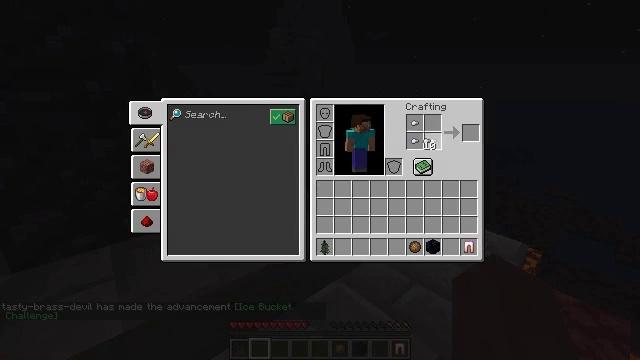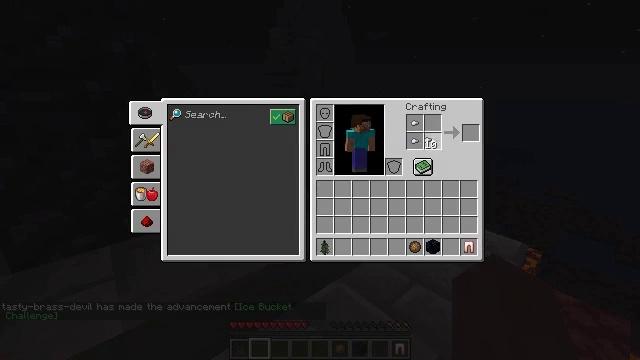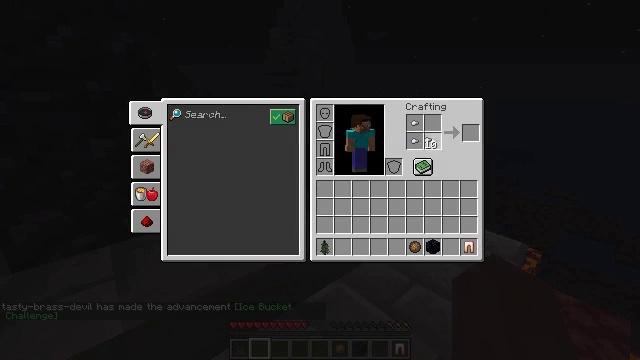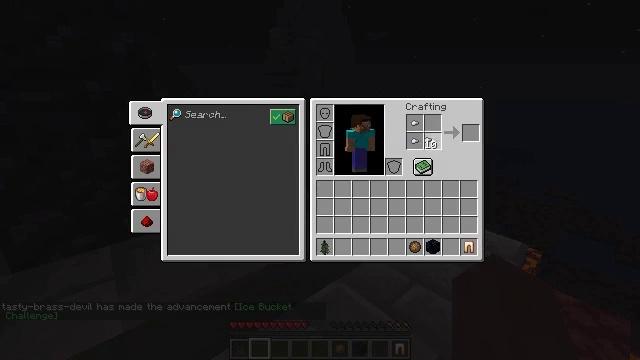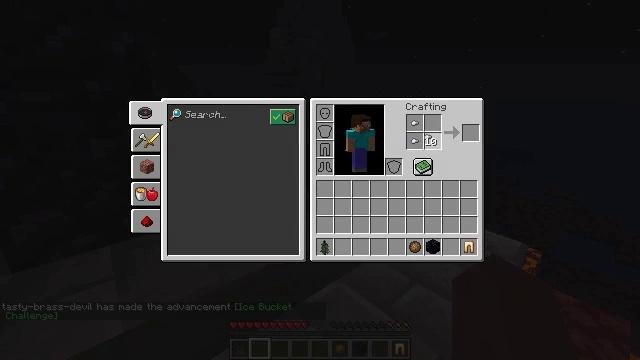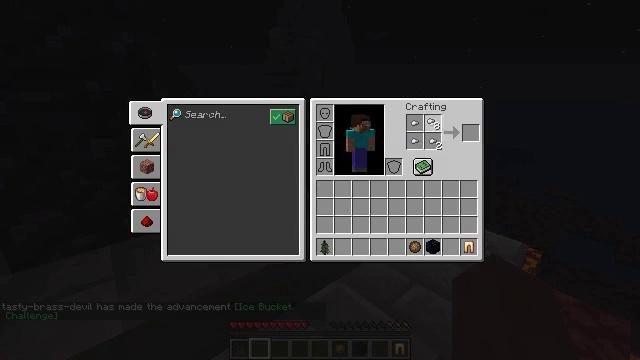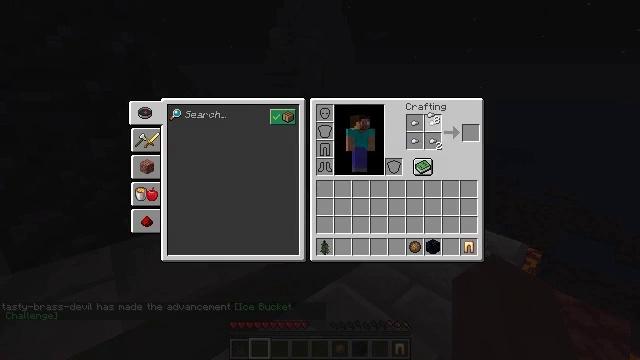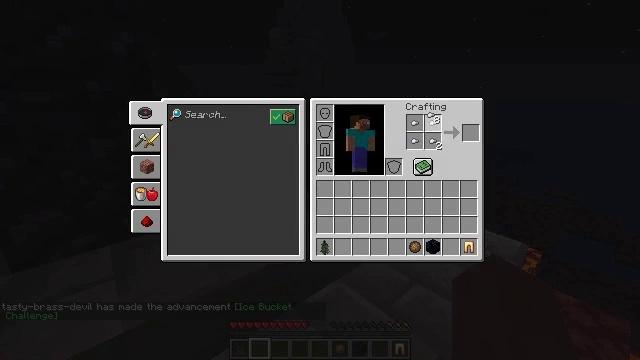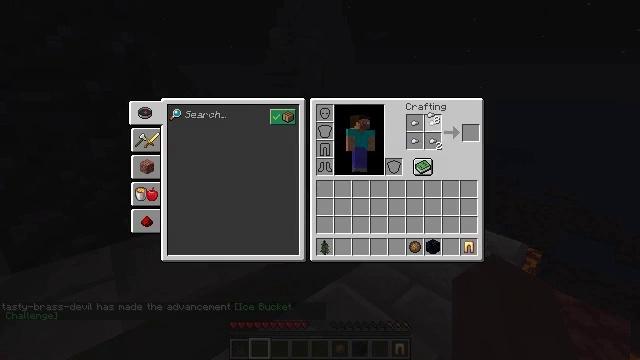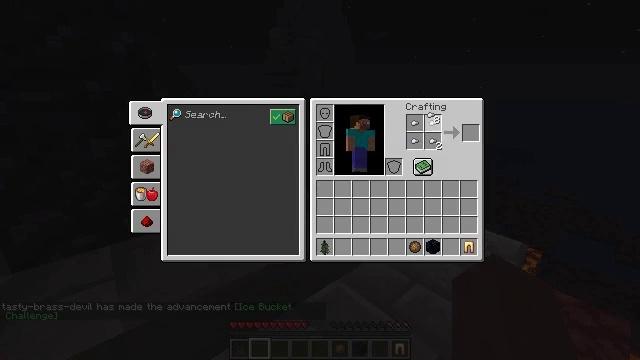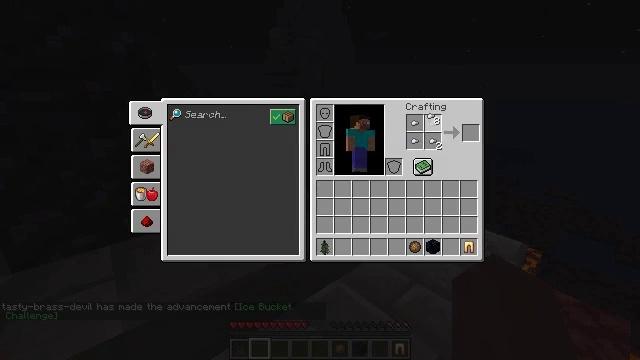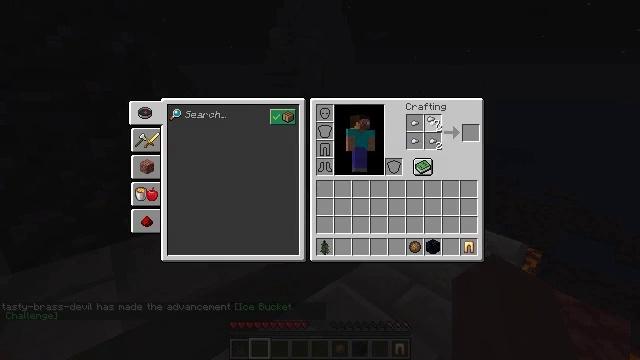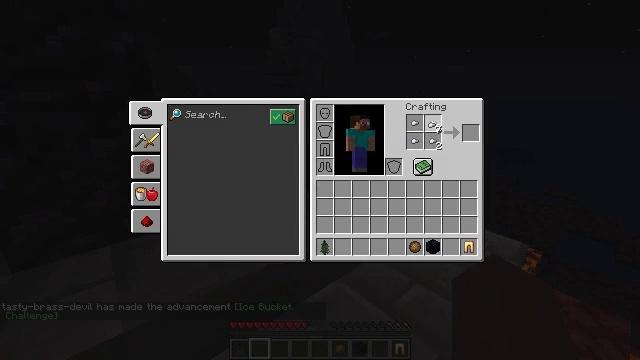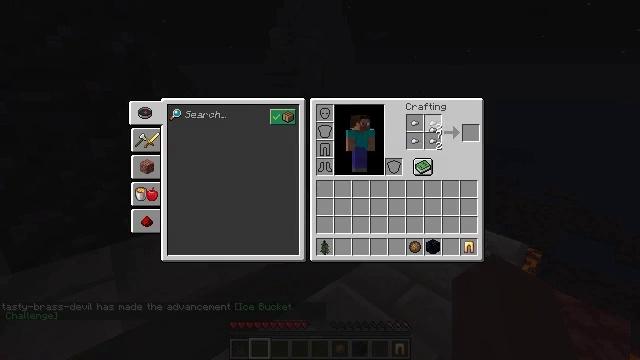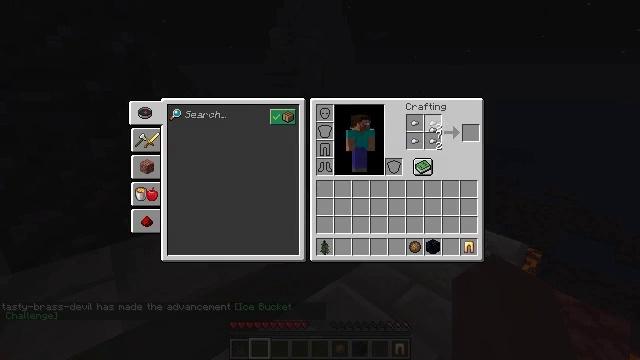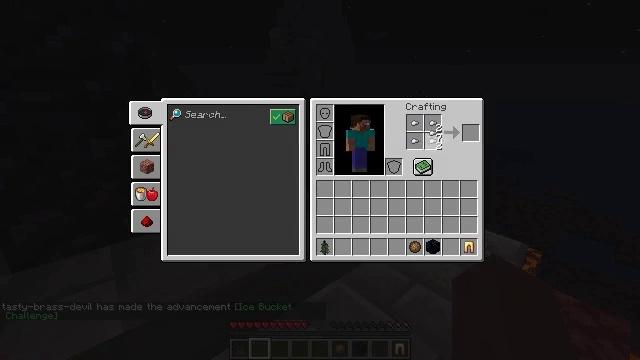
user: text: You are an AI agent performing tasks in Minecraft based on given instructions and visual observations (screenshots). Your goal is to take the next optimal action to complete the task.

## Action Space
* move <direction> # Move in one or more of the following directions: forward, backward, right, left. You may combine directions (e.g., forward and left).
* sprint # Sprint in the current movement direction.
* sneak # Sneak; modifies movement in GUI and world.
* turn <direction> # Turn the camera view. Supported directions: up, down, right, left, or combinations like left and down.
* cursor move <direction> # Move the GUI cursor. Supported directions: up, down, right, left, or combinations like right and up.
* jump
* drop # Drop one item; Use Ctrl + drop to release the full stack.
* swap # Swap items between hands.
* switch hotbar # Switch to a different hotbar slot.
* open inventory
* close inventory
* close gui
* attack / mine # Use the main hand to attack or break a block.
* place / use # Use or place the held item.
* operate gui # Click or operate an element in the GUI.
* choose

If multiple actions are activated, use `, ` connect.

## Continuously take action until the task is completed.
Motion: motion action
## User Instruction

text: Harvest the sea lantern from its structure.
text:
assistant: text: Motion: no_op
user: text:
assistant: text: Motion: choose
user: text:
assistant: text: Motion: choose
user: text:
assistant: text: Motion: choose
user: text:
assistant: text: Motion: cursor move up
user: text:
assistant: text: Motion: no_op
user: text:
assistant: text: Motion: no_op
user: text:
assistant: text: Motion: choose
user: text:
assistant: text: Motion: choose
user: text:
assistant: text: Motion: choose
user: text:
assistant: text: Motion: no_op
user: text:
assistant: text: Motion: no_op
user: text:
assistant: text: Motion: no_op
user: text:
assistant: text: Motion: sneak
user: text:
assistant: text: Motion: sneak
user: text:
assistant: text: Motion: sneak
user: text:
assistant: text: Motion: sneak
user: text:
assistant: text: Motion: sneak, cursor move down
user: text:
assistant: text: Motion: no_op
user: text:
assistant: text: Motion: no_op
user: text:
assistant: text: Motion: no_op
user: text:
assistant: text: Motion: cursor move up
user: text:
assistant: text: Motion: no_op
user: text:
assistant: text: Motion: no_op
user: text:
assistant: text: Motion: no_op
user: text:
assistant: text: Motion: no_op
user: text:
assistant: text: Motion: operate gui
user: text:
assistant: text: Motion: operate gui
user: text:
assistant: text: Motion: operate gui
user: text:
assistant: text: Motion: no_op